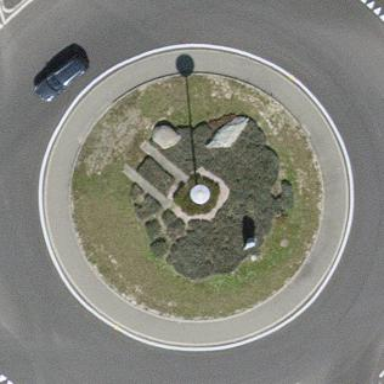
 featuring roundabout with no sidewalks."